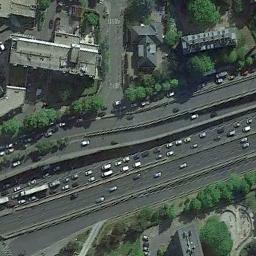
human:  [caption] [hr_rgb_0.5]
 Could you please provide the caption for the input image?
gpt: There are many buildings and roads and green plants on both sides of the freeway, And there are many cars on the freeway .

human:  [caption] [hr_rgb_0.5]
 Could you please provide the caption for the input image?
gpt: Two straight freeways with a intersection go through the block and some cars are driving on freeways .

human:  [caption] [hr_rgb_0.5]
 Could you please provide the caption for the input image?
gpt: The freeway is next to the houses and some trees with many cars .

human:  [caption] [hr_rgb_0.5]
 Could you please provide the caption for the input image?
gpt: There was not a single car on the motorway .

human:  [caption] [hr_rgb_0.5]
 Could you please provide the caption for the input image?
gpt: There are green belts along the freeway with some buildings near .